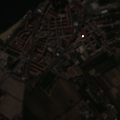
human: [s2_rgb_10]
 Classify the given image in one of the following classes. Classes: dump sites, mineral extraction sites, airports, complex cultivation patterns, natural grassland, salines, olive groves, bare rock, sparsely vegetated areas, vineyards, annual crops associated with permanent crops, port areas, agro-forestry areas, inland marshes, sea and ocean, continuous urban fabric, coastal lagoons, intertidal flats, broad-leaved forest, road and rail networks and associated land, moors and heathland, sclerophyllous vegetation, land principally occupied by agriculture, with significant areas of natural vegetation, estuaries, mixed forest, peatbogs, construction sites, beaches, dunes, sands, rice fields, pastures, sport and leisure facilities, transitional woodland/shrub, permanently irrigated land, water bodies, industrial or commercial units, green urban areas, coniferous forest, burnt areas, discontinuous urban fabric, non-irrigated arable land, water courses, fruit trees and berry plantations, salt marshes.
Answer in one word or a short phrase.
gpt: continuous urban fabric, complex cultivation patterns, estuaries